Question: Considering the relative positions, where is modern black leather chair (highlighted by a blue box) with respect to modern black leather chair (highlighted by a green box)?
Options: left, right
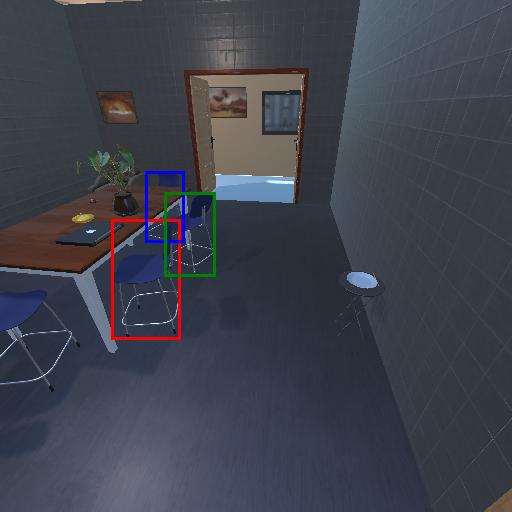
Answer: left